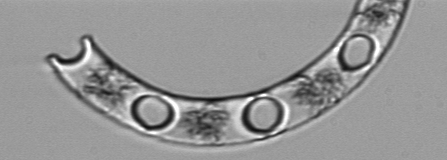
Label: Eucampia